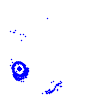
Particle: electron